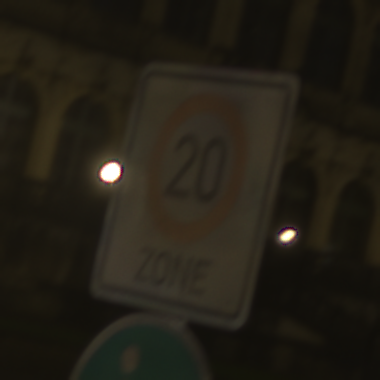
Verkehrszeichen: BeginnZone20
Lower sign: Gehweg
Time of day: Night
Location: Outdoor (Urban)
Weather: Overcast
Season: NotSpecified
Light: Artificial